Question: Could someone please let me know where I might find resources for creating MSM files? While I am able to create MSI files using InstallShield, it seems that Visual Studio no longer supports Merge Module Projects, judging by the link below and the screenshot of my version of Visual Studio 2013 - <URL>

> To create a new merge module project:
1. On the File menu, point to Add, then click New Project.
2. In the resulting Add New Project dialog box, in the Project types pane, open the Other Project Types node and select Setup and Deployment Projects.
3. In the Templates pane, choose Merge Module Project.
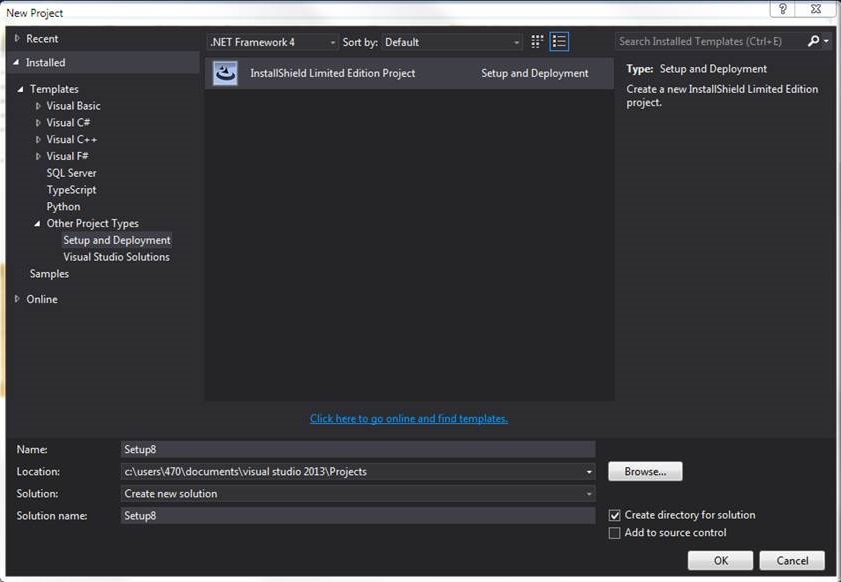
Answer: As discussed in the comments, Setup projects got removed from Visual Studio; a version of InstallShield was provided as their replacement. The standard alternative to InstallShield is WiX. WiX is somewhat arcane at first - it's a pretty thin layer over Windows Installer - but there are quite a few resources and examples out there.
Good resources for getting into WiX are <URL>